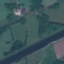
Label: River